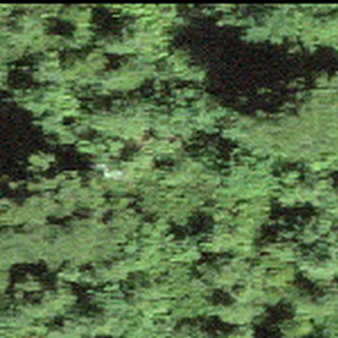
Label: other